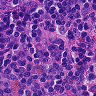
Metastatic tissue present: no